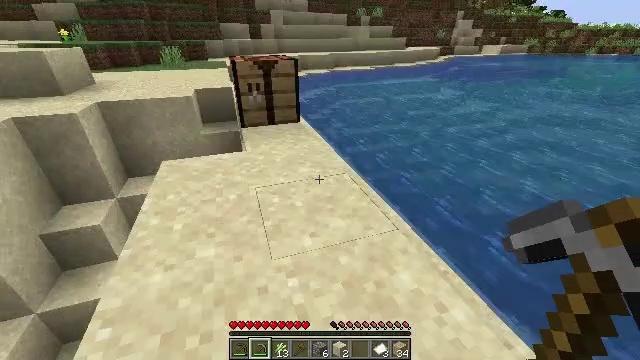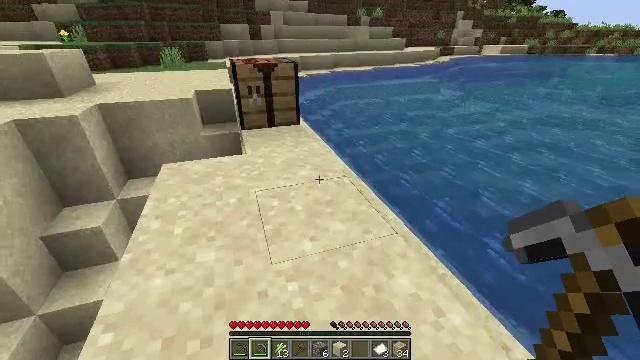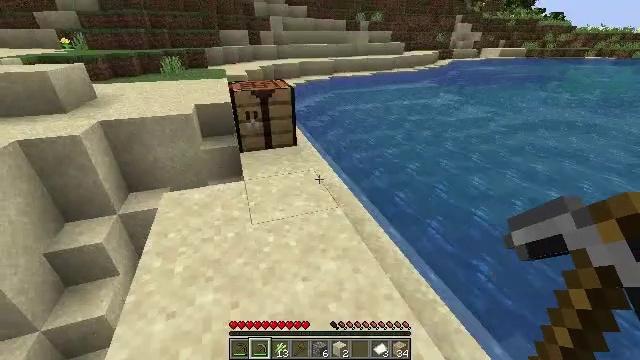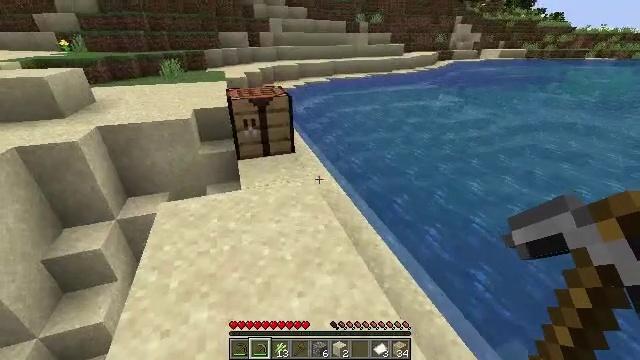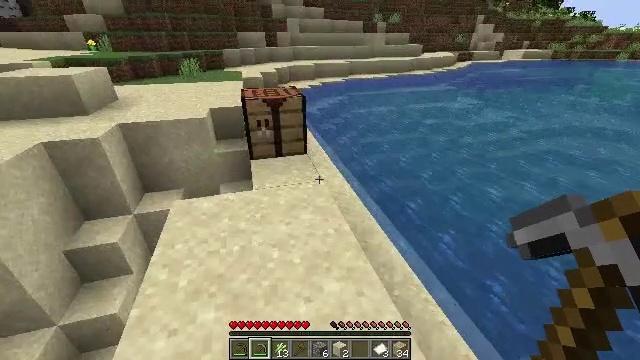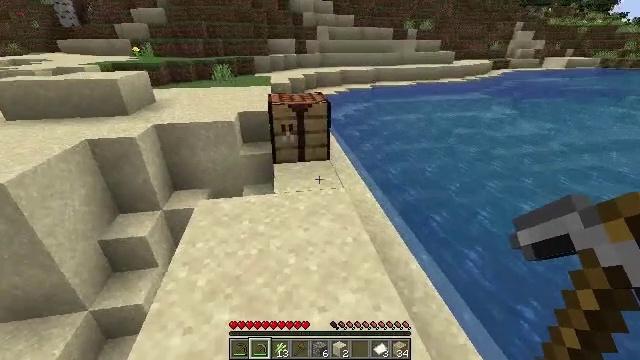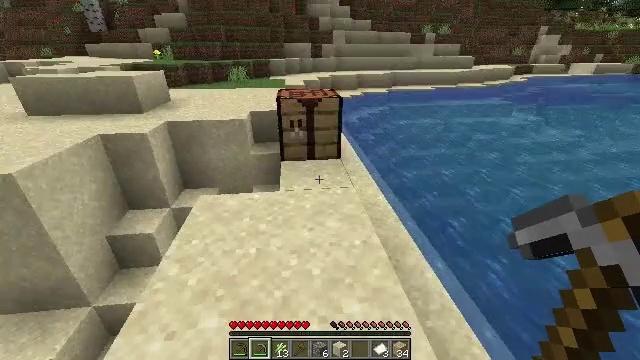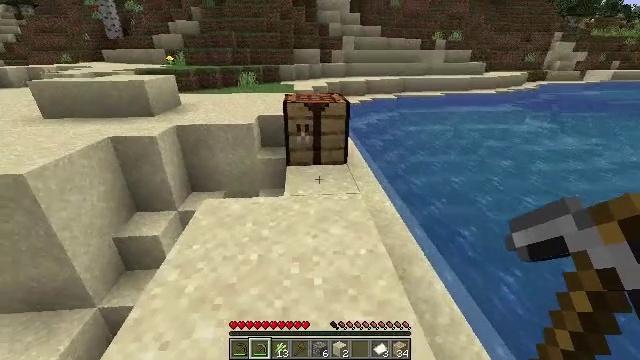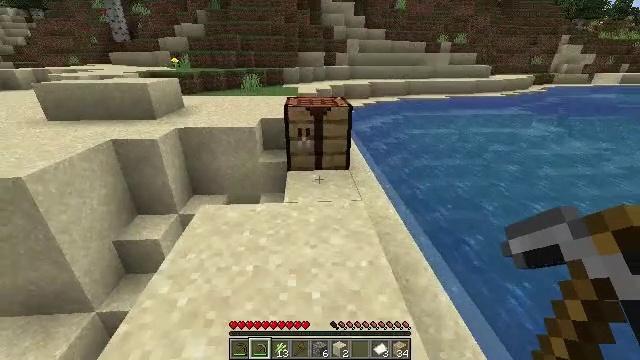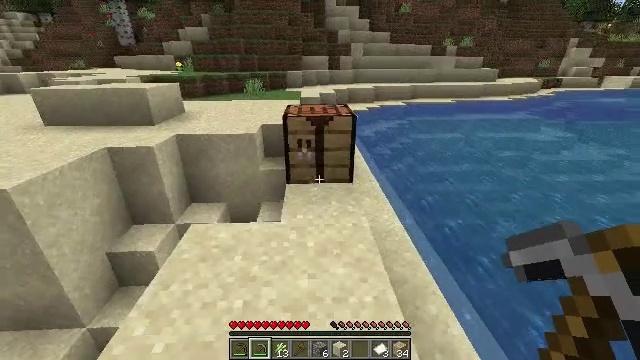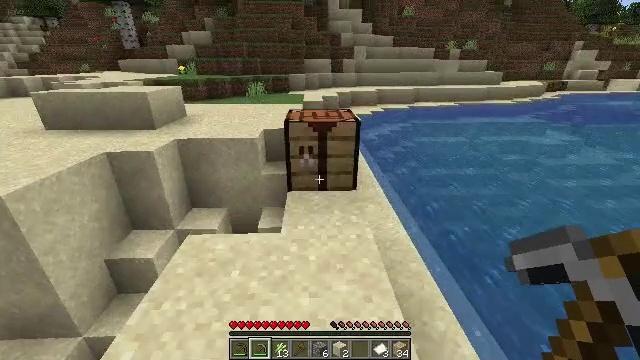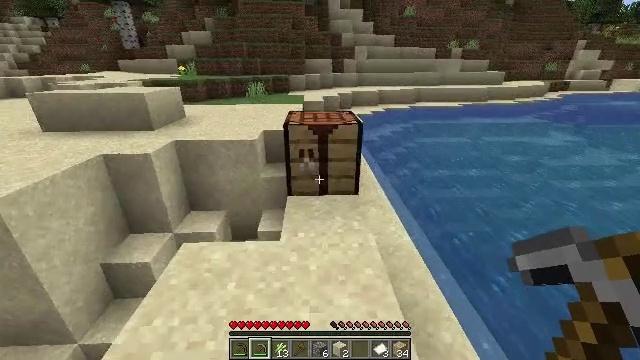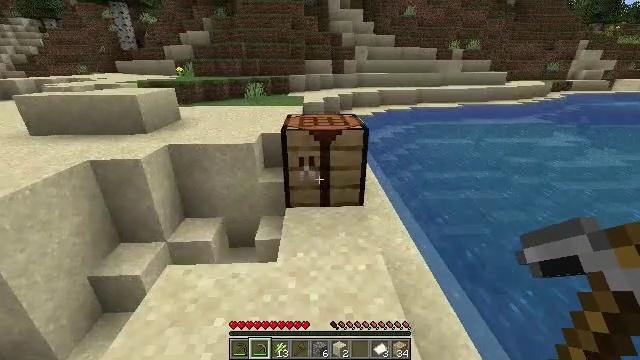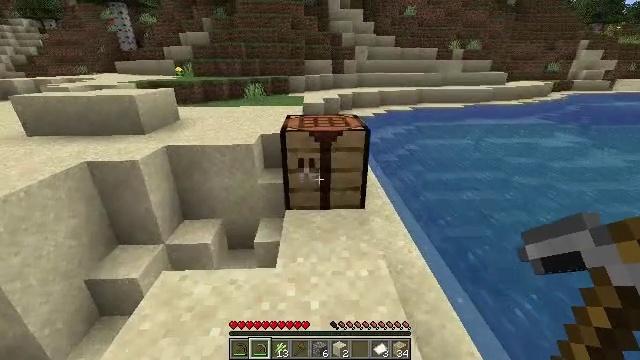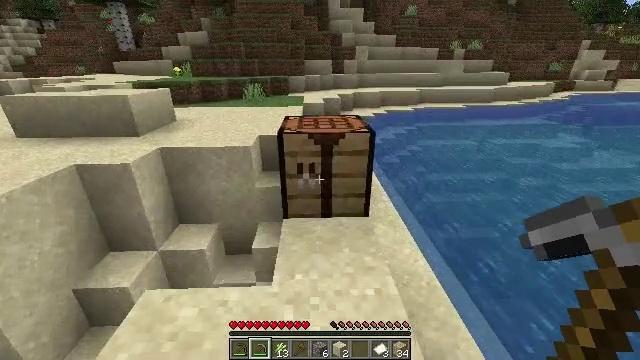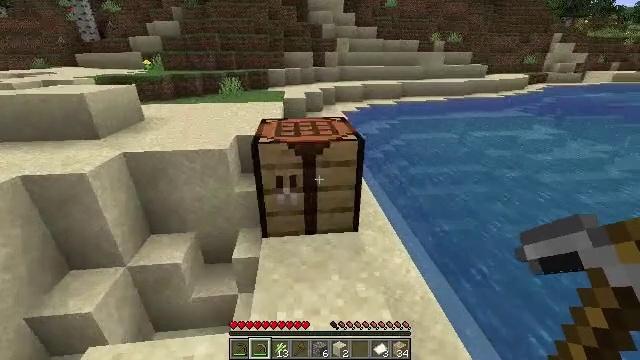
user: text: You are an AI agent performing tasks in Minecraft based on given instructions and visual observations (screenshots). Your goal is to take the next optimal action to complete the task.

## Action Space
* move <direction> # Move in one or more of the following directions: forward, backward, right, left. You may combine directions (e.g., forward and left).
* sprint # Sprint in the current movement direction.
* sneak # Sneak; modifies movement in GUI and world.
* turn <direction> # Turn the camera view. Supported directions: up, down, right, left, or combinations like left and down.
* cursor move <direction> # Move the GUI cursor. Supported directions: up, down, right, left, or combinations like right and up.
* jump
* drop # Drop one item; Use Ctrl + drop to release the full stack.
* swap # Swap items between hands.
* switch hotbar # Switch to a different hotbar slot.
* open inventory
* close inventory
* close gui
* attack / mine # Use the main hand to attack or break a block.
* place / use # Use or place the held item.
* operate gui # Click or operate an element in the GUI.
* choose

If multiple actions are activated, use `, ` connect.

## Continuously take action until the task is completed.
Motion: motion action
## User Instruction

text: Put birch planks in the crafting grid to make a birch boat.
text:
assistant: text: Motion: move forward, jump
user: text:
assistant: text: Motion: move forward, jump
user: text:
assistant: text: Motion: move forward
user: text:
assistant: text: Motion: move forward, turn left
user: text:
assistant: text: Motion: move forward, turn left and up
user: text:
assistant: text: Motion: move forward, turn left and up
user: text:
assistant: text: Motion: move forward, turn left and up
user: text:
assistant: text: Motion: move forward
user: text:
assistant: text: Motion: move forward
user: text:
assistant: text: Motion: move forward
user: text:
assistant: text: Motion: move forward
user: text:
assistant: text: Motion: move forward
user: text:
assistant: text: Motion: move forward
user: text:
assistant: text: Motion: move forward
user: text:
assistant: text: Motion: move forward, turn right and down
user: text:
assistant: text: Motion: move forward, turn right and down
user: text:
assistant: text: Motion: move forward, turn right and down
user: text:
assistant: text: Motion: move forward, turn right and down
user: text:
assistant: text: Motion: move forward, turn right and down
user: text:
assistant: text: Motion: move forward, turn right
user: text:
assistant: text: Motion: move forward, turn right
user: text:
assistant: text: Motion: move forward
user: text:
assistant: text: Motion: move forward, turn left
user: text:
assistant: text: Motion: move forward, turn left
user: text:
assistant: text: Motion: move forward, turn left
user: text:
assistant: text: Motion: move forward, turn left
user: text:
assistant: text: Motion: move forward
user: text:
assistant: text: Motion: move forward
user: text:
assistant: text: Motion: move forward
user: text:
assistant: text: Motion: no_op